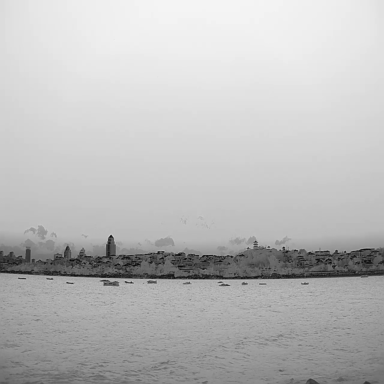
There are ten bulk_carriers in the infrared image.